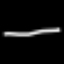
Label: line